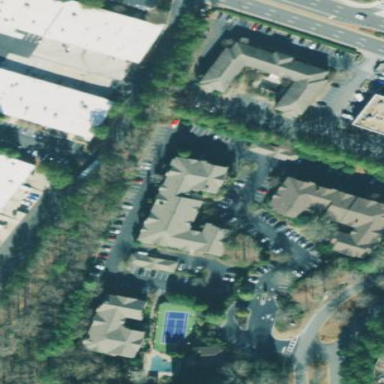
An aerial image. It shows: Residential building.